Question: I sometimes work with symmetric matrices in MS-Excel (both v2007 and v2003).
Is there an option to help me to copy expressions from the lower triangle to the upper one?
It should be something like copy and paste/transponse but those functions normally work only with rectangular areas.
in the added picture you can see an exemple of an expression that I have to replicate by linking the symmetric value in the superior triangle of the matrix.

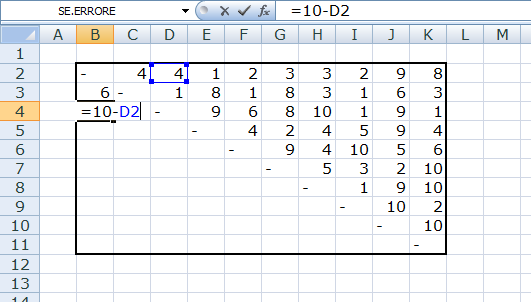
Answer: To get the number in the appropriate cell, we can use 'OFFSET' and the cell address the forms the base of the table. Note that the formula will produce a *Circular Reference' error if entered in on the diagonal. The formula will work for both sides of the diagonal - you just have to decide which one will hold the data, and which will hold the formula.
Offset takes Row and Column to decide the target. By subtracting the base cell row and column from the current position, we can invert the row and columns, and get the data.
Using your example, with the origin of the table in , we end up with the following formula:
'''
=OFFSET($B$2,COLUMN()-COLUMN($B$2),ROW()-ROW($B$2))
'''
you can copy this formula into the cells, and get the reflection. Now you have the number, you can do any calculation you require on the reflection. Using your example, this would make the formula:
'''
=10-OFFSET($B$2,COLUMN()-COLUMN($B$2),ROW()-ROW($B$2))
'''
Result:

Using 'INDEX' to make it non volatile would change the formula slightly. First, we would need a reference to the entire table, not just the top cell. Second, we would need to add 1 to the row/column calculation, as it refers to the first cell as row/column '1', not an offset of '0' as the previous formula.
'''
=INDEX($B$2:$K$11,COLUMN()-COLUMN($B$2)+1,ROW()-ROW($B$2)+1)
'''
and your example of 10-Cell would become:
'''
=10-INDEX($B$2:$K$11,COLUMN()-COLUMN($B$2)+1,ROW()-ROW($B$2)+1)
'''